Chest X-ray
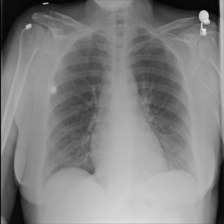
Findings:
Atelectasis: negative
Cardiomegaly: negative
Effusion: negative
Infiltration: negative
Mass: negative
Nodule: negative
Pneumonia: negative
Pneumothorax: negative
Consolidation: negative
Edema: negative
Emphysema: negative
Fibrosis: negative
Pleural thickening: negative
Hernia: negative